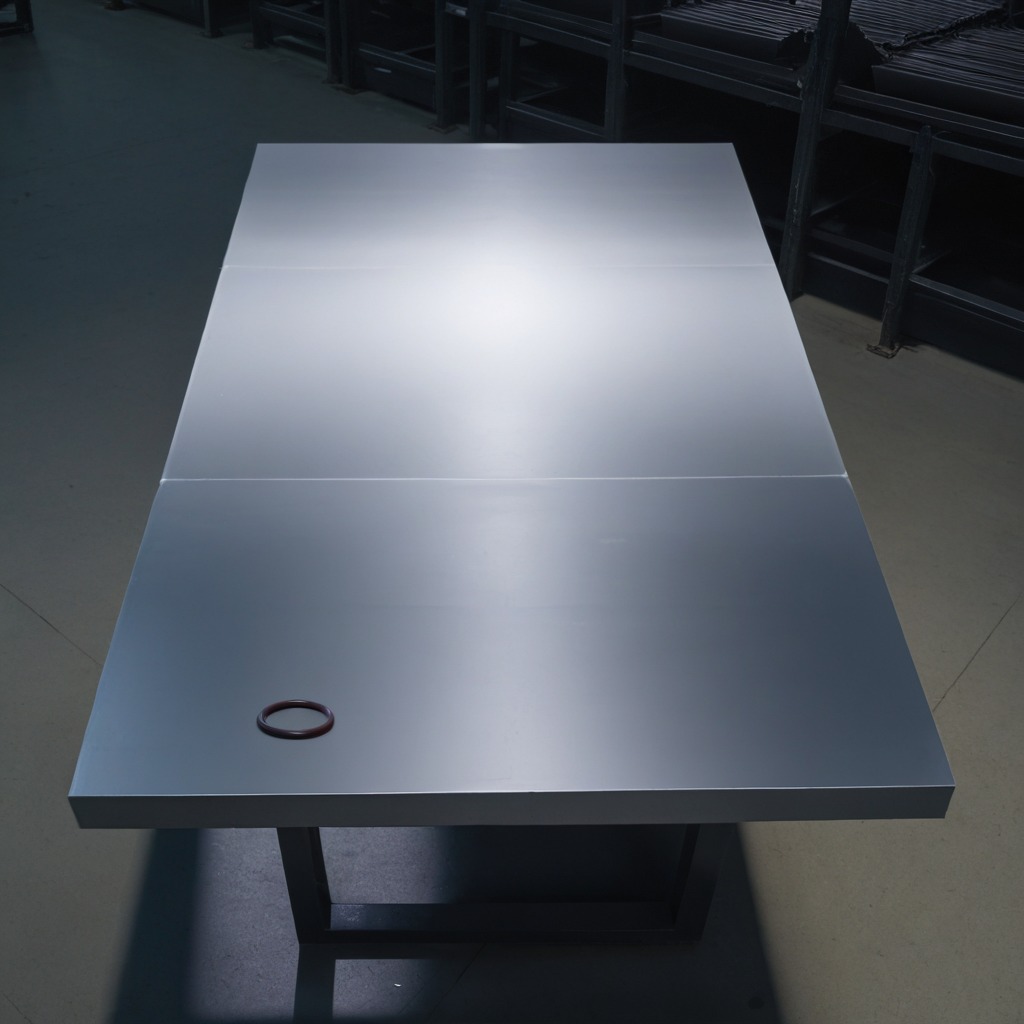
A rubber O-ring is lying on the tabletop.